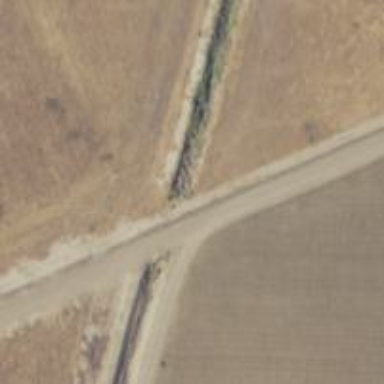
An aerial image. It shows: Abandoned road.